Question: I'm trying to create a c program that implements the radon transform algorithm. I know that for an image f(x,y) a collection of g(phi,s), at all phi is the randon transform of the image, where g(phi,s) is defined as:

Now, I don't have a lot of experience with C and I always used an external library with Java and C# to perform complex math operations. I'm having a hard time finding one for c, I'm also having trouble creating a function to do it, I've been looking into numerical integration but that is for definite integrals. Any help would be appreciated
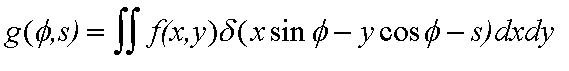
Answer: <URL>
What you are really doing here is a 1D integral along a line. See the 4th formula in the Wikipedia article <URL> .
If you are doing this over an image, the method you use for computing the integral will be quite dependent on the interpolation you choose. If you go for bilinear interpolation, then a plain (adaptive) trapezoidal rule will likely give you good results.
For C libraries to assist you, you can have a look at the <URL>.